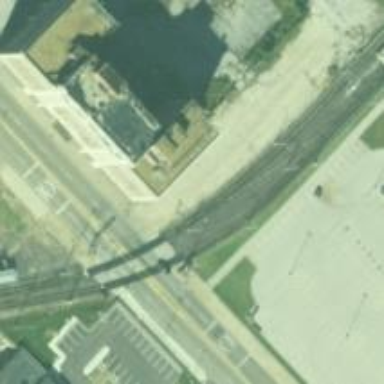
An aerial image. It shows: Railway crossing.